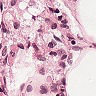
Metastatic tissue present: no